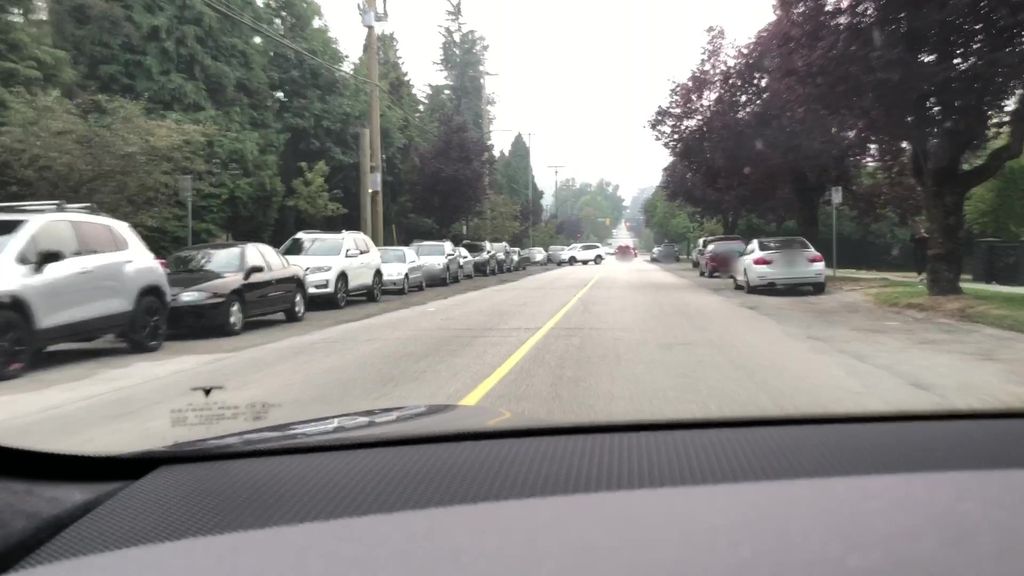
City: vancouver